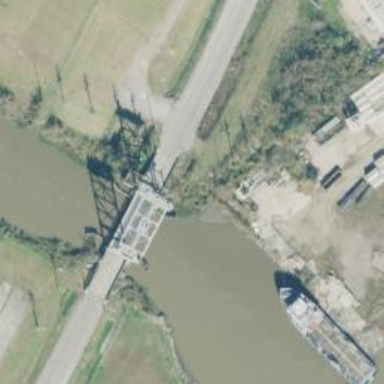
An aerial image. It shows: Lift bridge on secondary road.